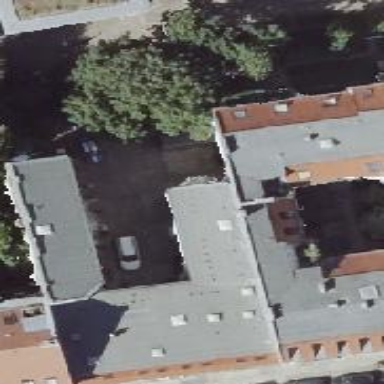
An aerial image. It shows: Unique quadruple saltbox-shaped roof outlines building with multiple apartments.